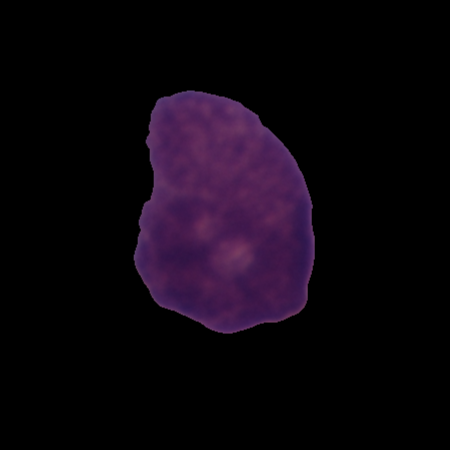
Label: cancer